Field crop: tomato
Growth stage: 1
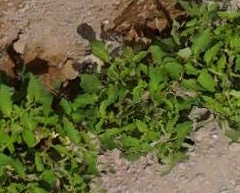
Species: tomato